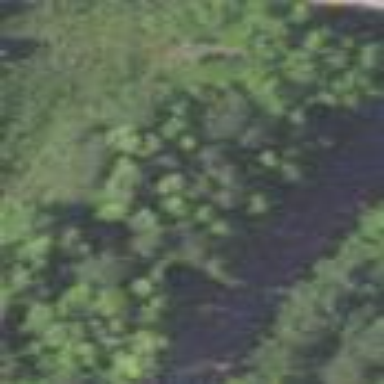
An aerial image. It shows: Mixed woodland area with variety of leaf types and cycles.